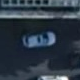
Vehicle type: Car